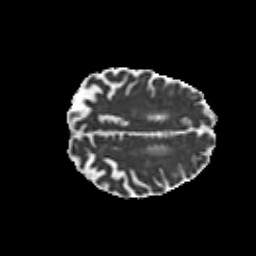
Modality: MD
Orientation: axial
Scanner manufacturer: siemens
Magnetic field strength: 3 T
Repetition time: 6.8 s
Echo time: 0.093 s